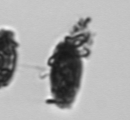
Label: Thalassiosira_TAG_external_detritus